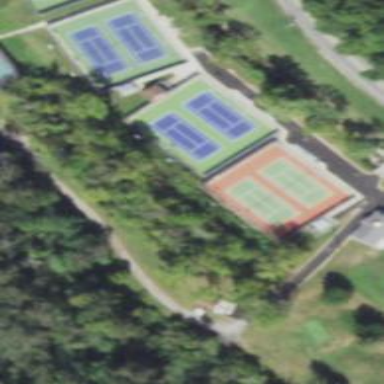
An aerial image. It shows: Tennis court in leisure pitch.